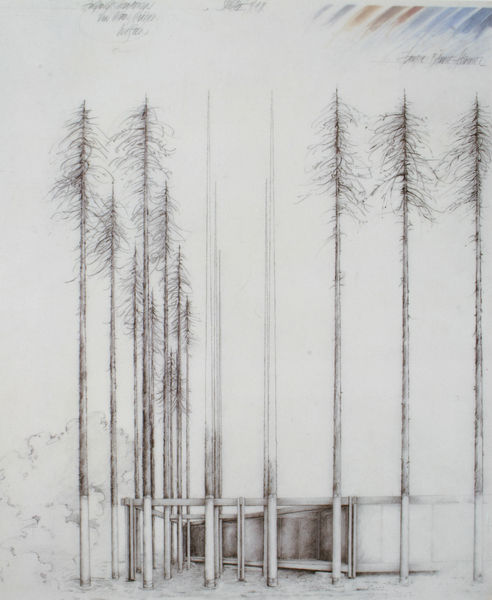
Titel: "Baumschule", Projekt für einen Umweltschutzpavillon, Zugang West
Künstler: Thomas Herzog
Schlagwörter: baum, blau, bäume, äste, braun, grau, holz, schwarz, skizze, weiss, zeichnung, beige, spitze, ast, zweige, wald, farbe, tannen, stämme, streifen, stangen, parallel, zweig, beschriftung, bleistift, tanne, entwurf, senkrecht, pavillon, bauwerk, abstand